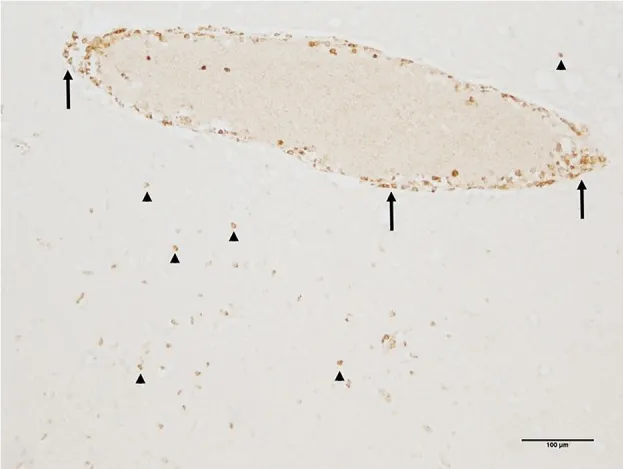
Perivascular and brain parenchymal T-cell infiltration in the midbrain. Immunohistochemistry identified these inflammatory cells as CD3-positive T cells being located mainly perivascularly (arrows) but also invading the brain parenchyma (arrowheads) (immunohistochemistry for CD3).
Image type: pathology (immunostaining)